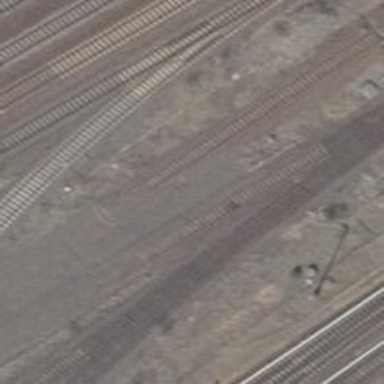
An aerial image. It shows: Abandoned railway with electrified contact lines.